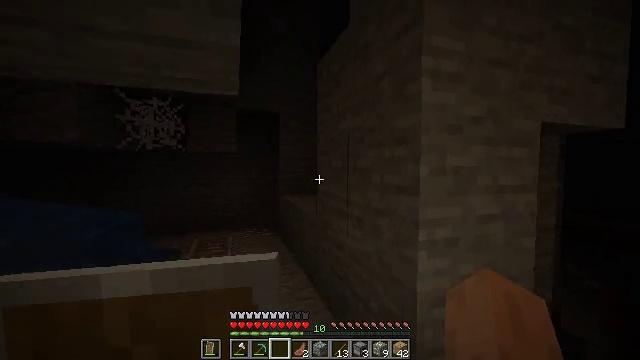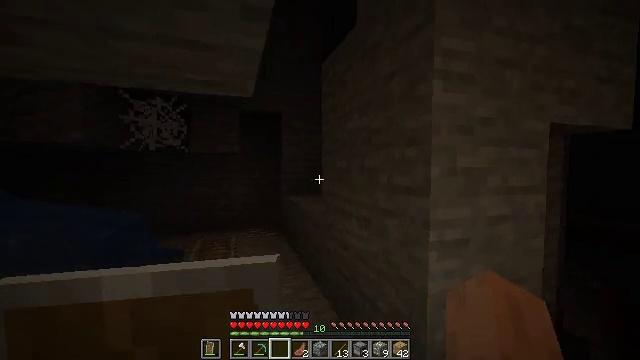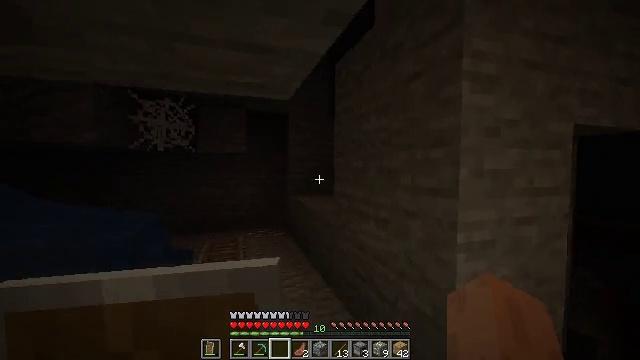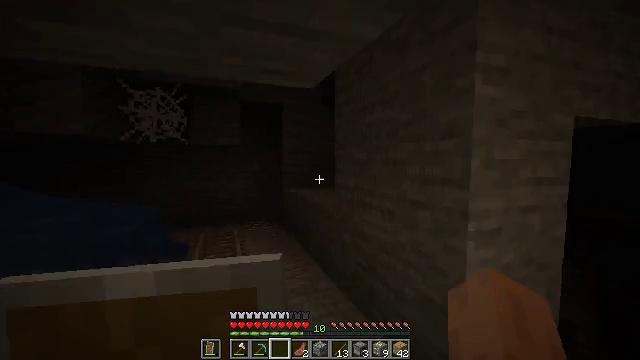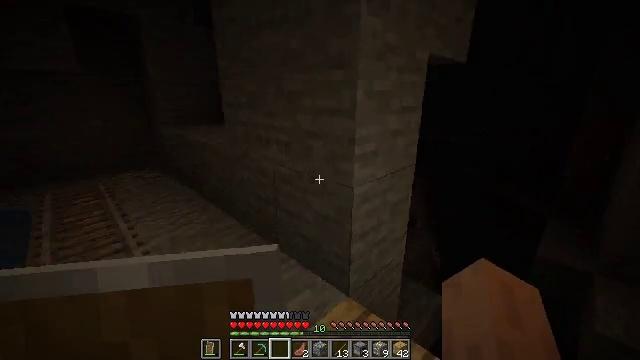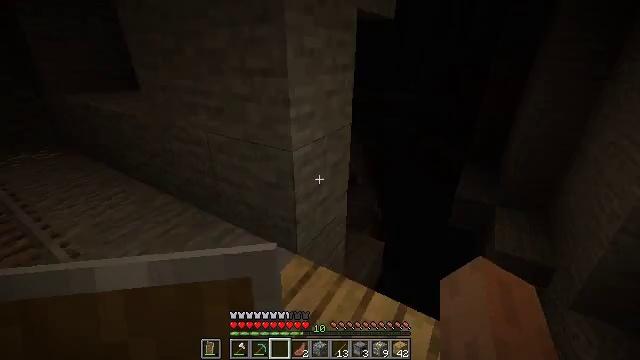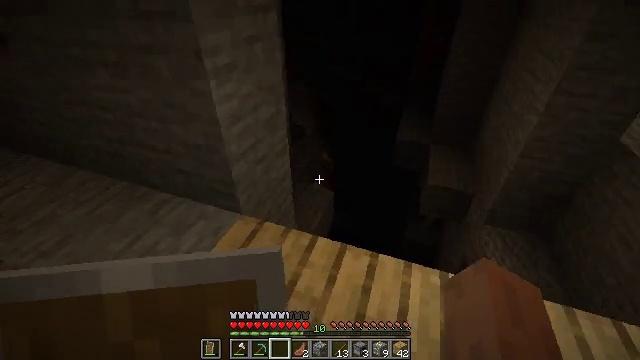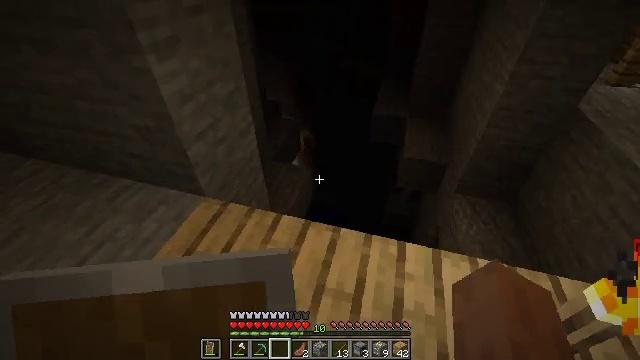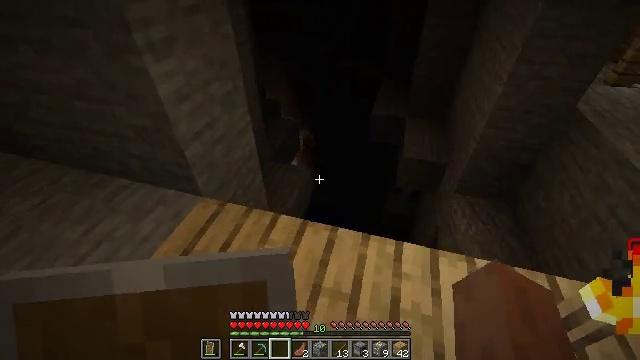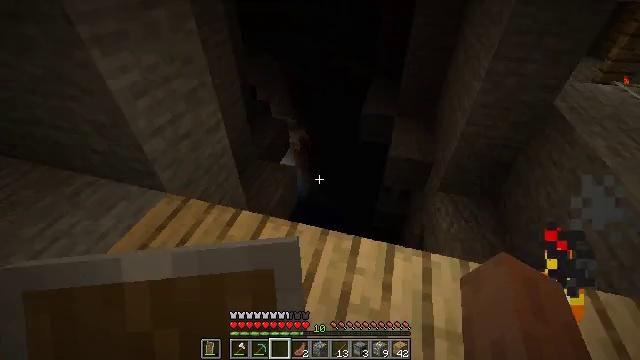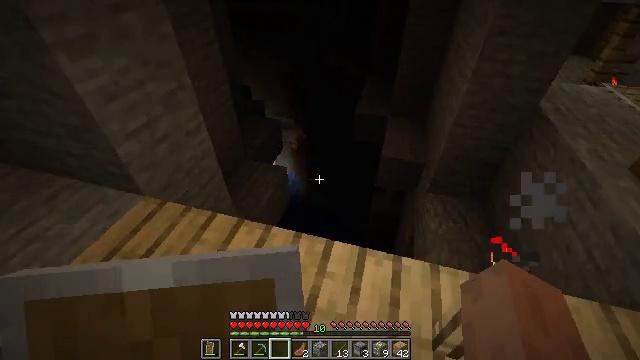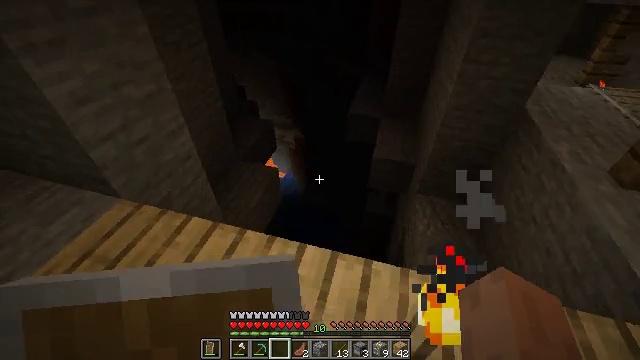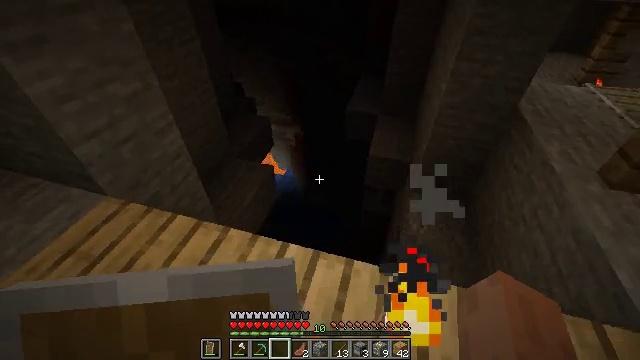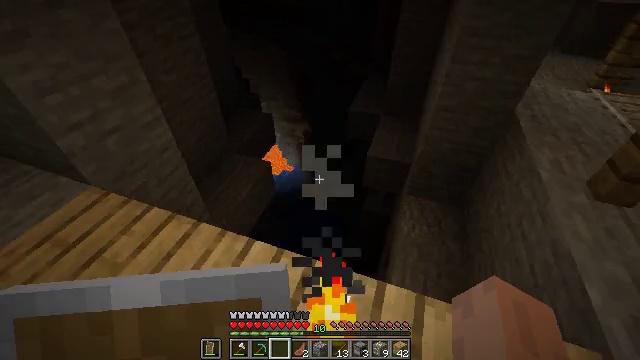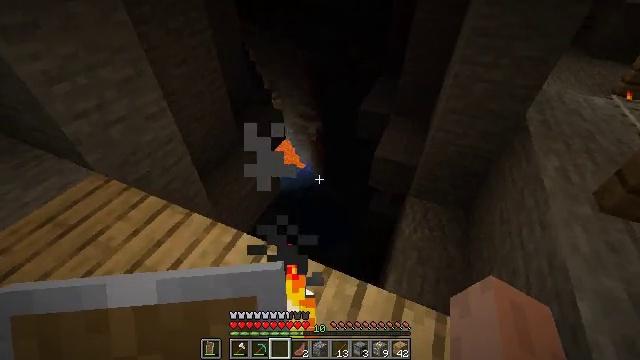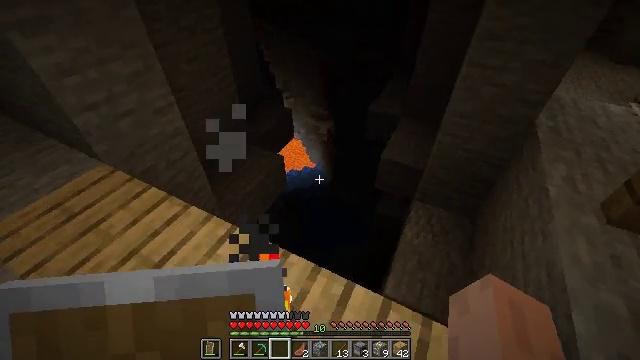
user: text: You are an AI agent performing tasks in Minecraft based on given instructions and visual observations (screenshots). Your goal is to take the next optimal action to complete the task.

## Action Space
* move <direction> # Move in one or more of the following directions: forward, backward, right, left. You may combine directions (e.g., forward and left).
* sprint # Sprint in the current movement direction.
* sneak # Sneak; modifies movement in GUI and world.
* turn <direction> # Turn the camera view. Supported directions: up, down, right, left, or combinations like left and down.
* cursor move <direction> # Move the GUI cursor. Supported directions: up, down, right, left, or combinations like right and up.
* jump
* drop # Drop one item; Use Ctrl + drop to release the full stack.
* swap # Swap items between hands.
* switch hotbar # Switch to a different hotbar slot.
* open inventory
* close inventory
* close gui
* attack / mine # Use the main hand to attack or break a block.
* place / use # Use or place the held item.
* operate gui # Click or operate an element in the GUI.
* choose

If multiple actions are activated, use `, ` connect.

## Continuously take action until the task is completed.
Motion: motion action
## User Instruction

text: Drop iron ore.
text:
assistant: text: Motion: move left
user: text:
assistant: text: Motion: no_op
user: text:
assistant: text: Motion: turn right and down
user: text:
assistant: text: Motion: turn right and down
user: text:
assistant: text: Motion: move right, turn right and down
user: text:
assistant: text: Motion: move right, turn right and down
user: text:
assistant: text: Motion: move right, turn right and down
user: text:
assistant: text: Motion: move right
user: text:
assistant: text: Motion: move right
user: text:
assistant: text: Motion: move right
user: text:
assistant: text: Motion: move right
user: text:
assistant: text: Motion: move right
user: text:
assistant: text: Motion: move right, turn left
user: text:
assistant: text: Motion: move right, turn left
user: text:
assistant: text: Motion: move right, turn left
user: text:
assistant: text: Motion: turn left
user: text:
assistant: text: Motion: turn left
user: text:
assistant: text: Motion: turn left and down
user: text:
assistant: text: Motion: turn left and down
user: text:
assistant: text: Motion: no_op
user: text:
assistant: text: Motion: no_op
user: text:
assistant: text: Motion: no_op
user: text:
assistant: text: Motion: no_op
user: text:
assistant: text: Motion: turn down
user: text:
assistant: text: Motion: turn down
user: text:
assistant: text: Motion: no_op
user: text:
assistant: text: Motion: turn right and up
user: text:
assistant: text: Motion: turn right and up
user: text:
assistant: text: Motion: no_op
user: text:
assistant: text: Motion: no_op